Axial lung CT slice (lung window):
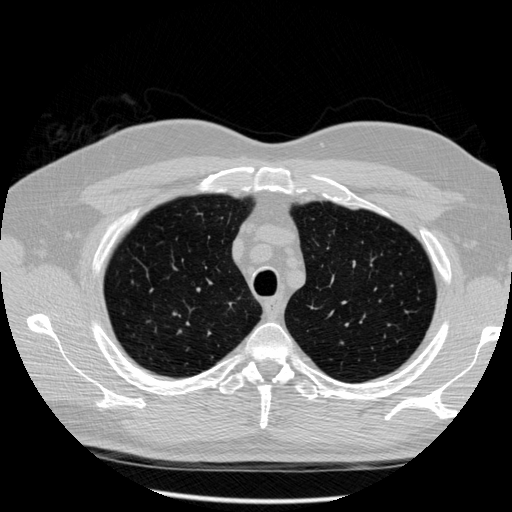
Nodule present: no